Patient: sex F, age 67
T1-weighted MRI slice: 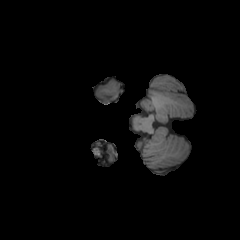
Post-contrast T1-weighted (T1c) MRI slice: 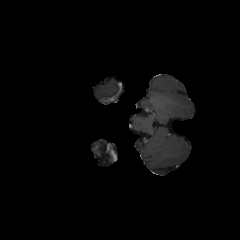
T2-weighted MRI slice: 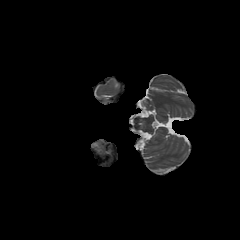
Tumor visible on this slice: no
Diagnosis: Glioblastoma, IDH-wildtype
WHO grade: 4